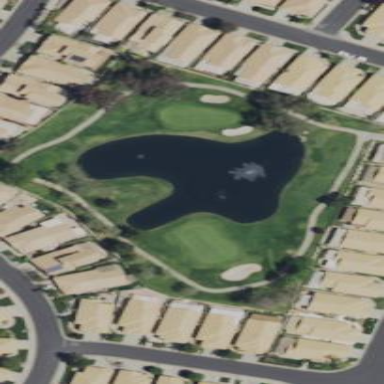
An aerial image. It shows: Water hazard in golf course. The hazard is natural water feature.